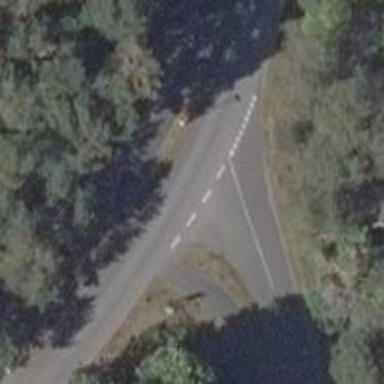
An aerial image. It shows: Road with "give way" sign.